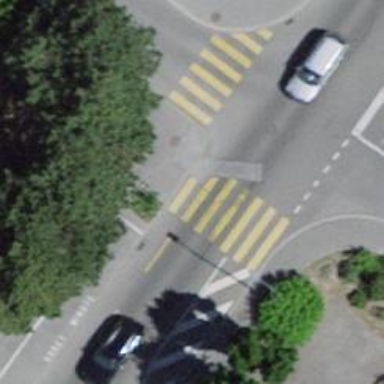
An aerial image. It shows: Kerb serving as barrier.